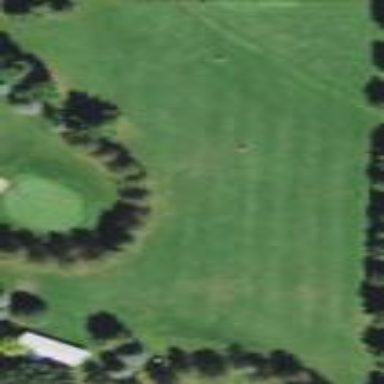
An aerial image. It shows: Golf pitch for leisure land.